Question: I know this question might sound repetitive, as many people must have asked this. I search through most of the stack overflow answers and didn't quite find a fit to my issue here.
I want to get the id or the index of the hovered image. below is the attachement:

the icon as seen, when hovered should display the info presented in the content. I need to first get the index of the icon hovered and display the content accordingly.. i tried this:
'''
$('li span.account-info-icon').on("mouseover", function(event){
var myindex = $(this).index();
console.log(myindex);
});
'''
for both icons on hover gives me the same index..
HTML:
'''
<ul>
<li class="hover">
<label class="bar">-----000-------1012-TEST</label>
<span class="account-info-icon"></span>
</li>
<li>
<label class="bar">---000----test--tian---1007-TEST</label>
<span class="account-info-icon"></span>
</li>
</ul>
'''
any ideas on how this could be done??
Thanks!
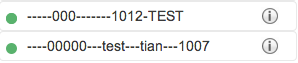
Answer: All of your 'span's are going to be index 1 -- they are the second child of their parent element (the 'li's). If you want to get the index of the 'li's, use '$(this).parent().index();' e.g.
'''
$('li span.account-info-icon').on("mouseover", function(event){
var myindex = $(this).parent().index();
console.log(myindex);
});
'''